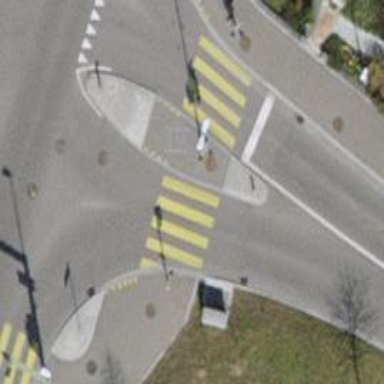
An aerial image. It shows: Road crossing with traffic signals.